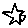
Label: star